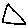
Label: triangle